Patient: sex F, age 63
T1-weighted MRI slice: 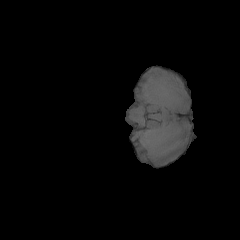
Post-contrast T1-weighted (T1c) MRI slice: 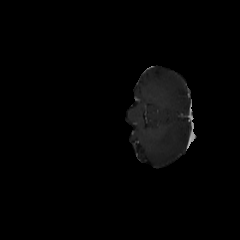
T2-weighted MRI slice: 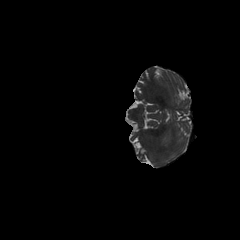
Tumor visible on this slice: no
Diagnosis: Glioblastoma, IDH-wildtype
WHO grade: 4